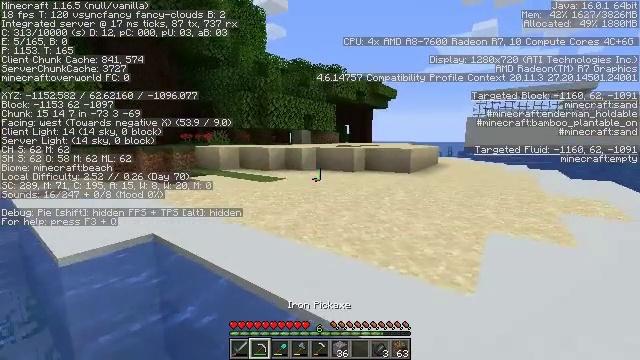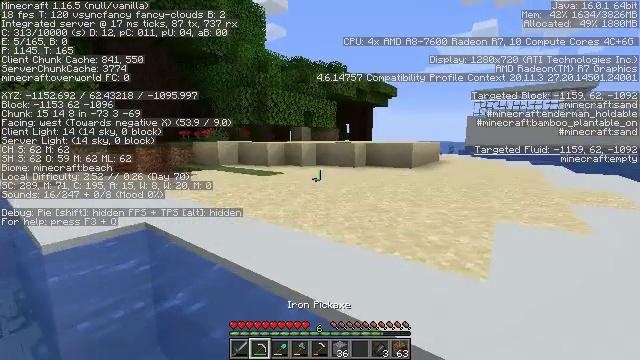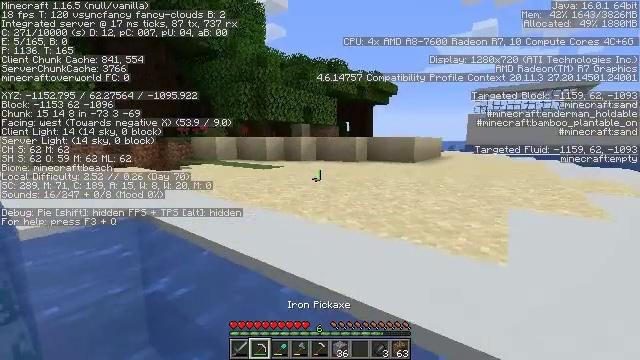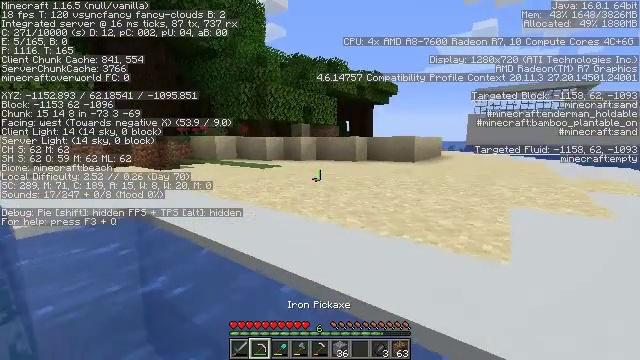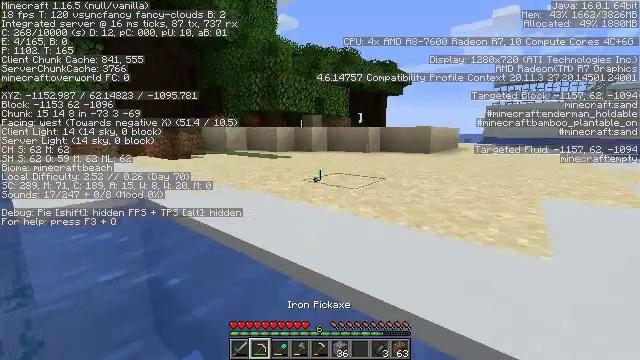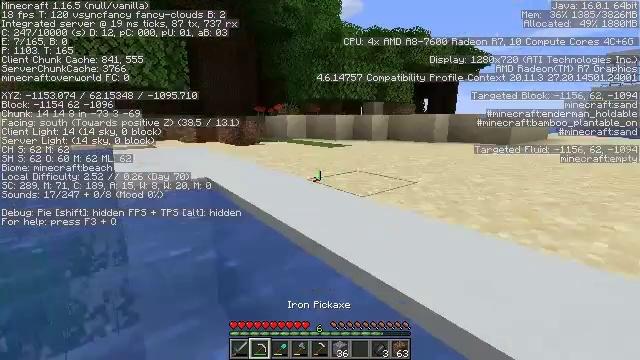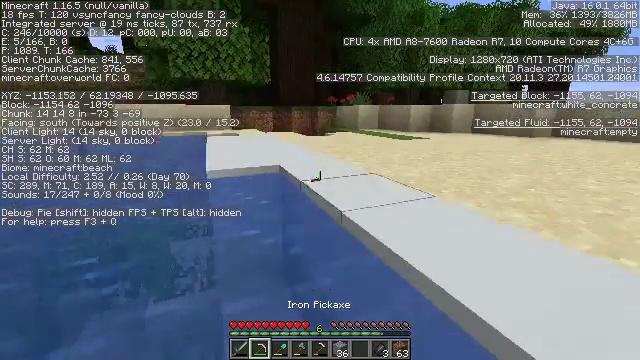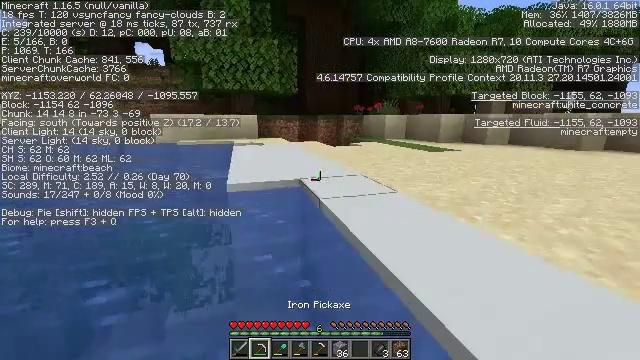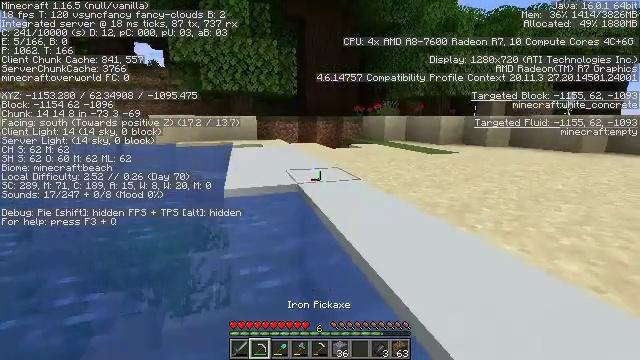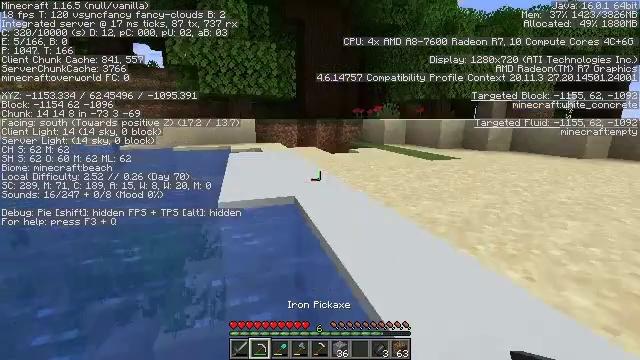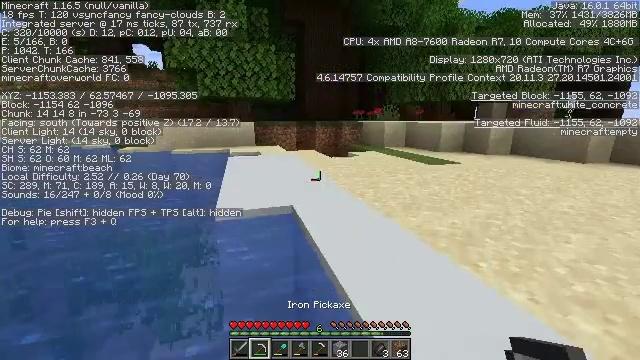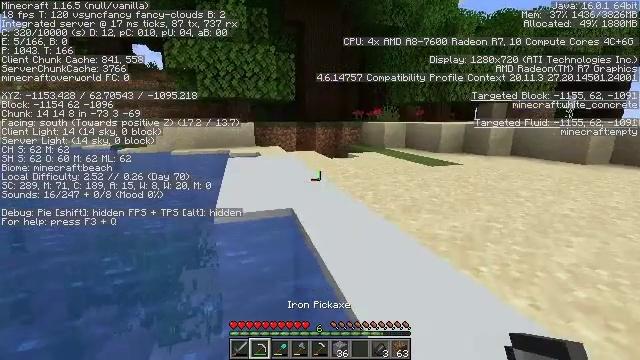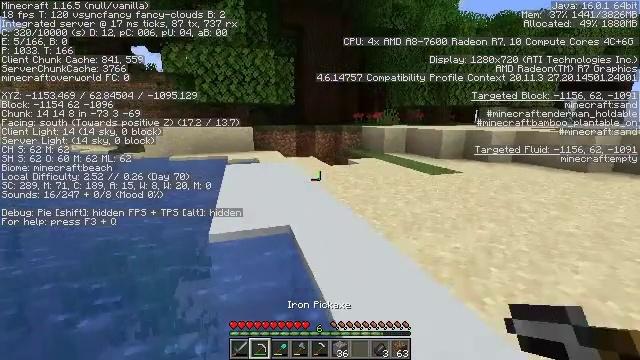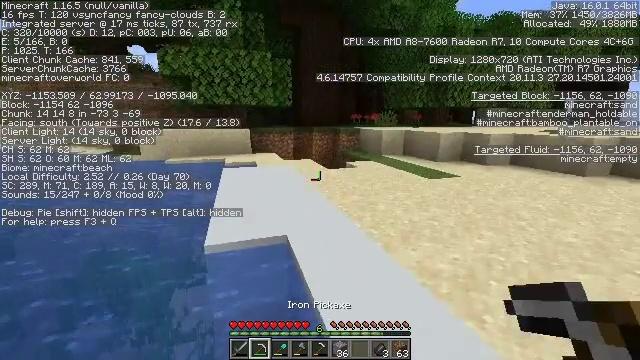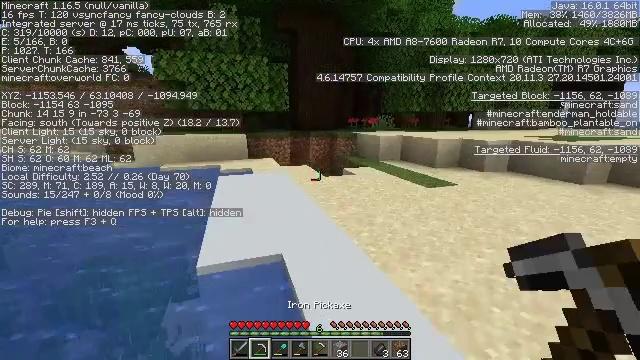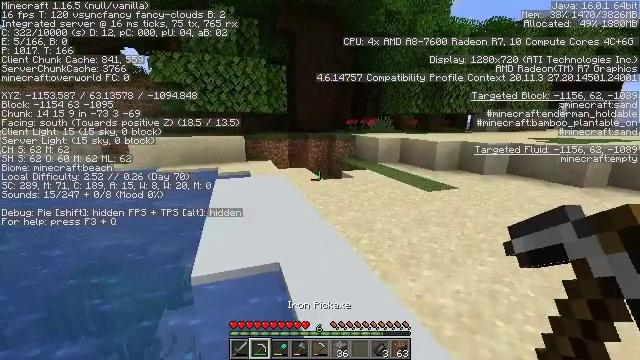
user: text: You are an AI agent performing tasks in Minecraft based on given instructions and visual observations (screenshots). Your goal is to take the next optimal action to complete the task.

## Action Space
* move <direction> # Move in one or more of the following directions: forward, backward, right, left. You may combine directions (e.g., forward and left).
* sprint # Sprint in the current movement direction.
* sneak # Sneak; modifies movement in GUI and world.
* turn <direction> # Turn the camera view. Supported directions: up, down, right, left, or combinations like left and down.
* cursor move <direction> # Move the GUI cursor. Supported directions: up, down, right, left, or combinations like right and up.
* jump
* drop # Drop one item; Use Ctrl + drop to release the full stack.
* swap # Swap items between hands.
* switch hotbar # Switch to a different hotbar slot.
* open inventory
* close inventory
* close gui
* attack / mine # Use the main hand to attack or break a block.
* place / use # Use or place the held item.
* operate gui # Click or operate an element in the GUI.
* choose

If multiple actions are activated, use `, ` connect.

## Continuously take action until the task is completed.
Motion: motion action
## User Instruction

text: Use tools to mine the white concrete.
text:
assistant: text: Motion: move forward
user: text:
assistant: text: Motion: move forward
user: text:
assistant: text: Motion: move forward, jump
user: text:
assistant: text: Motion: move forward, turn left and down, jump
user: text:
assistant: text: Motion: move forward, turn left and down, jump
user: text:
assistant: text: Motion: move forward, turn left and down, jump
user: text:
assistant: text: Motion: move forward, turn left and up, jump
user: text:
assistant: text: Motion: move forward, jump
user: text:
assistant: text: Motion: move forward, jump
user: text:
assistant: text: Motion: move forward, jump
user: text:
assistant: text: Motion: move forward, jump
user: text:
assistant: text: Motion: move forward, jump
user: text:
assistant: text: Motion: move forward, jump
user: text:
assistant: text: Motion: move forward, jump
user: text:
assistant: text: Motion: move forward, jump
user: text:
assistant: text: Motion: move forward, jump
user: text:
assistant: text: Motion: move forward, jump
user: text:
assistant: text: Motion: move forward, turn down, jump
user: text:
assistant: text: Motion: move forward, turn left and down, jump
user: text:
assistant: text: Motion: move forward, jump
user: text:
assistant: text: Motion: move forward, turn left and up
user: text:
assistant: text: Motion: move forward, turn up
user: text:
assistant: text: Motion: move forward
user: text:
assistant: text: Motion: move forward
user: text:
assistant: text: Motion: move forward
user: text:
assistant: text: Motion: move forward
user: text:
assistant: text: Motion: move forward
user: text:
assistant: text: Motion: move forward, jump
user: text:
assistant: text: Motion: move forward, jump
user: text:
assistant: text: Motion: move forward, jump